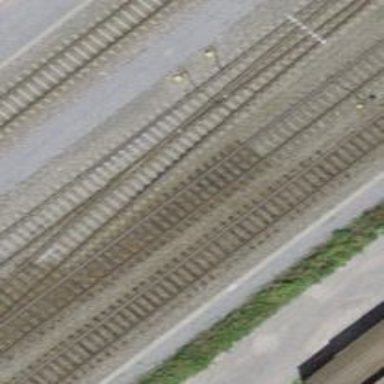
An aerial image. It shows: Single-track electrified railway with contact line.